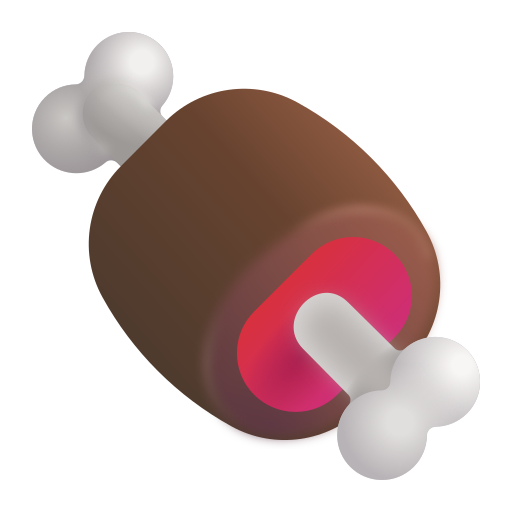
meat on bone color